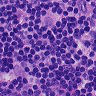
Metastatic tissue present: no